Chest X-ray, AP view. Patient: 20 years old, sex M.
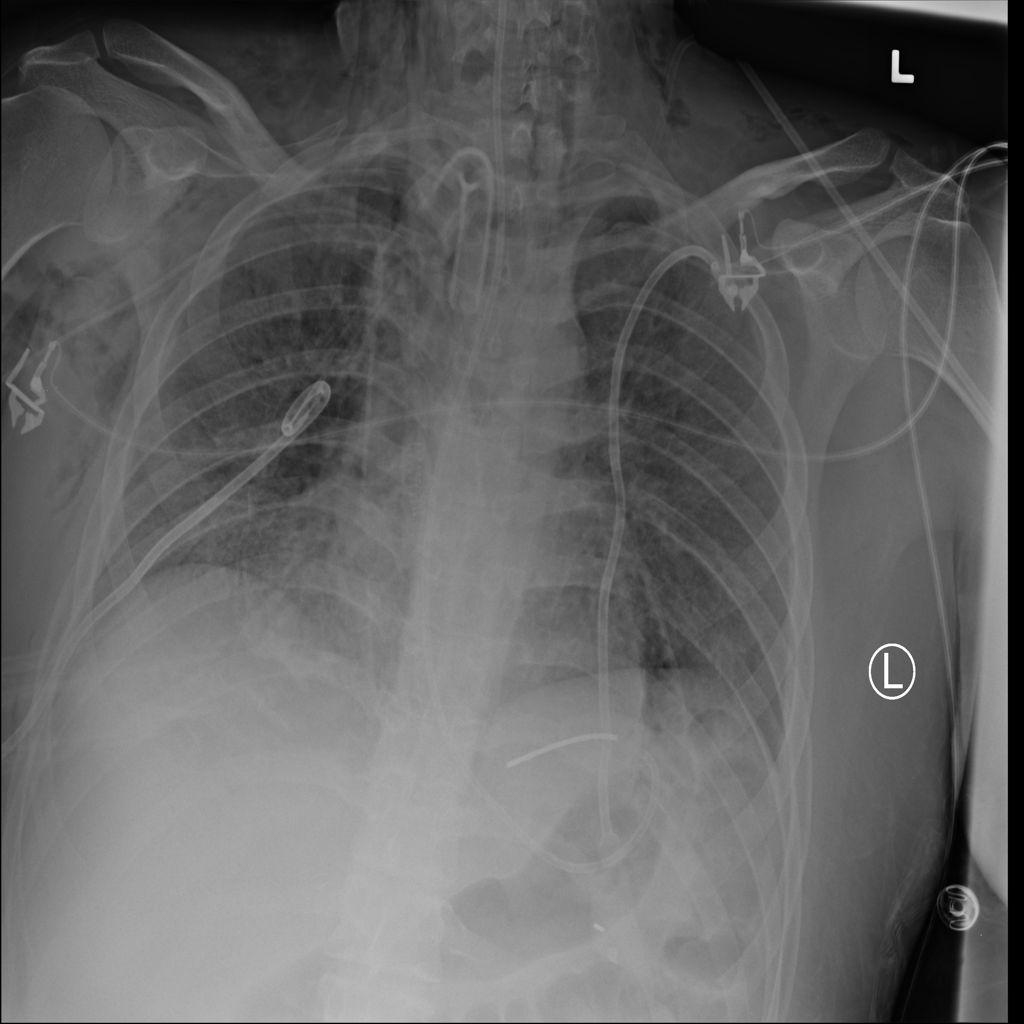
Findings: Emphysema, Pneumothorax